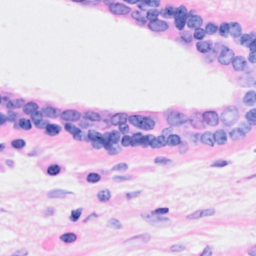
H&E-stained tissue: Breast